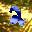
Label: 2